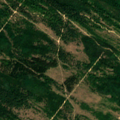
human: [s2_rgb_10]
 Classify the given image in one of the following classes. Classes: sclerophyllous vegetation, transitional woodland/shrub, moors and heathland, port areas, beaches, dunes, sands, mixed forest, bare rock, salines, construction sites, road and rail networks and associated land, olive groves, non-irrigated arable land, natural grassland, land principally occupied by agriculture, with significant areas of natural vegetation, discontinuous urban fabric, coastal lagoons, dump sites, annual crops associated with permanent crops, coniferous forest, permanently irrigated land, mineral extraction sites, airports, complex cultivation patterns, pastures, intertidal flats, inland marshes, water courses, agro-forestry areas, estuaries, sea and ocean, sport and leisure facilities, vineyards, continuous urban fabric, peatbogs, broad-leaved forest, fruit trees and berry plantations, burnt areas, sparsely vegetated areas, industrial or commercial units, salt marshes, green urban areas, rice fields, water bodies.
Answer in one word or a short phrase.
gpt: broad-leaved forest, natural grassland, transitional woodland/shrub